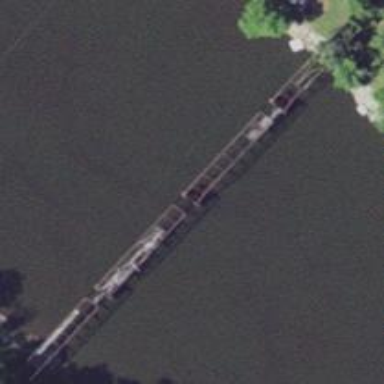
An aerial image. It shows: Man-made bridge.